Question: Could you guys help me figuring out 'QuadCurveTo''s 4 parameters , I tried to find some information on <URL>, but it's hard to understand without a picture. I know those 4 parameters draw '2 lines' to control the path , but how we know/calculate exactly which coordinates the object will pass throught by only knowing those 2 path-controller. Are there some 'formulas'?
'''
import javafx.animation.PathTransition;
import javafx.animation.PathTransition.OrientationType;
import javafx.application.Application;
import static javafx.application.Application.launch;
import javafx.scene.Group;
import javafx.scene.Scene;
import javafx.scene.paint.Color;
import javafx.scene.shape.MoveTo;
import javafx.scene.shape.Path;
import javafx.scene.shape.QuadCurveTo;
import javafx.scene.shape.Rectangle;
import javafx.stage.Stage;
import javafx.util.Duration;
public class _6 extends Application {
public Rectangle r;
@Override
public void start(final Stage stage) {
r = new Rectangle(50, 80, 80, 90);
r.setFill(javafx.scene.paint.Color.ORANGE);
r.setStrokeWidth(5);
r.setStroke(Color.ANTIQUEWHITE);
Path path = new Path();
path.getElements().add(new MoveTo(100.0f, 400.0f));
path.getElements().add(new QuadCurveTo(150.0f, 60.0f, 100.0f, 20.0f));
PathTransition pt = new PathTransition(Duration.millis(1000), path);
pt.setDuration(Duration.millis(10000));
pt.setNode(r);
pt.setPath(path);
pt.setOrientation(OrientationType.ORTHOGONAL_TO_TANGENT);
pt.setCycleCount(4000);
pt.setAutoReverse(true);
pt.play();
stage.setScene(new Scene(new Group(r), 500, 700));
stage.show();
}
public static void main(String[] args) { launch(args); }
}
'''
You can find those coordinates on this 'new QuadCurveTo(150.0f, 60.0f, 100.0f, 20.0f)' line, and below is the sample picture of 'Quadratic Bezier'.

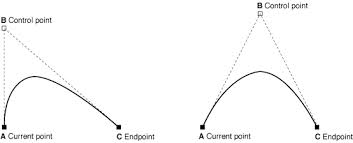
Answer: From <URL>
'''
B(t)=(1-t)*(1-t)*P0 + 2*(1-t)*t*P1 + t*t*P2, 0<=t<=1
'''
Here P0 is the start point, P1 the control point, and P2 the end point. Note that 't' might not be equal to the time point of your transition, as the transition has a modifiable interpolator; however the path will pass through all points defined by this curve. In your example, 'P0=(100, 400)', 'P1=(150, 60)', and 'P2=(100, 20)'.
The interpretation is that you take a linear interpolation between the start point and the control point (call that 'Q0(t)') and a linear interpolation between the control point and the end point ('Q1(t)'); then the curve is the linear interpolation between 'Q0(t)' and 'Q1(t)' at 't': 'B(t)=(1-t)*Q0(t)+t*Q1(t)'